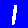
Digit: 1